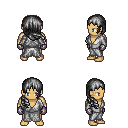
a pixel art fantasy rpg character, male body template, human, tanned skin, white robe, teal pants, gray right-swept hairstyle, metal gloves, four views (front, back, left, right), 2x2 character sprite sheet, small pixel art, hard edges, no anti-aliasing